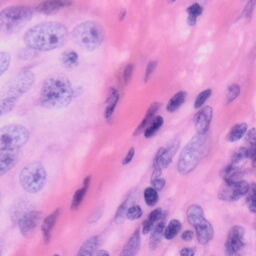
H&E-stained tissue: Skin